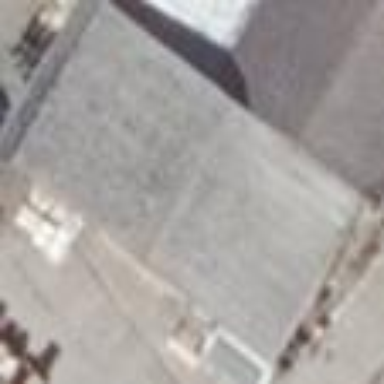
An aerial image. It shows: Gabled garage with eternit roof. The roof is oriented across the building.